Question: I have an android app which uses a ListView. When I click on any item, there is a light gray color which appears and fades out. How can I make this gray color to remain on the selected item instead of disappearing? Please take a look at the gif which shows the scenario which I want to avoid.

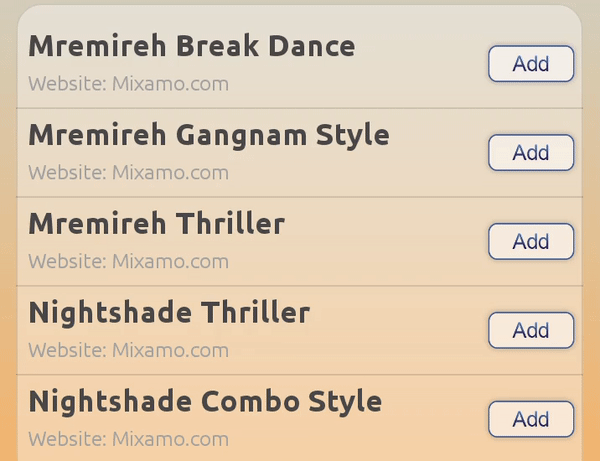
Answer: First of all you need to change background color on clicked.
take reference from <URL>
And then add this line inside your listview's OnItemClickListener
'''
listView.setSelection(int position);
'''